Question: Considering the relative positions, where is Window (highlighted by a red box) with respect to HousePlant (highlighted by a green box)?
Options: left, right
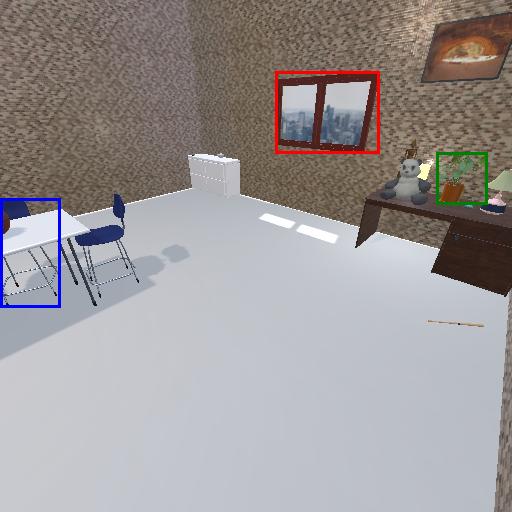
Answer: left